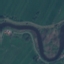
Land use / land cover class: River